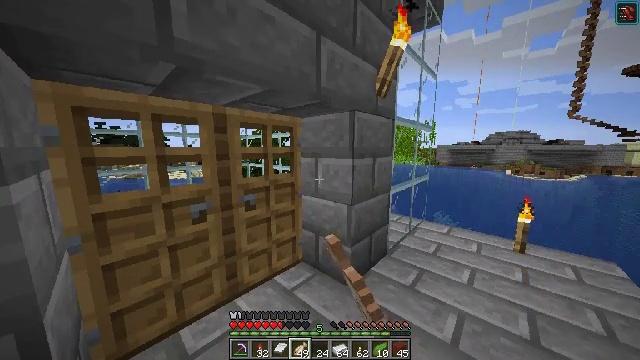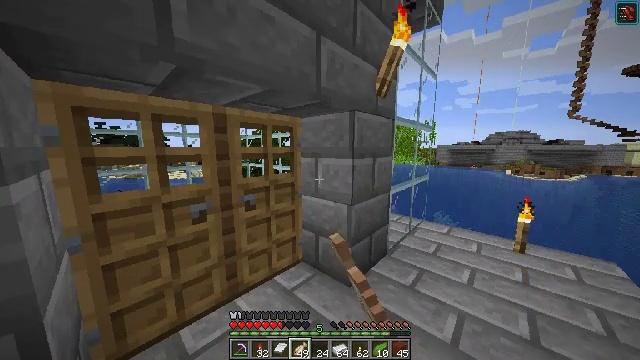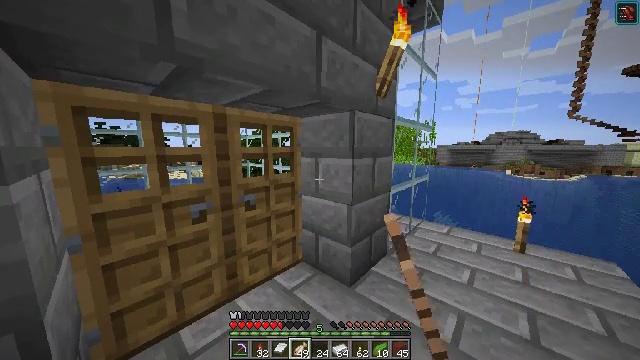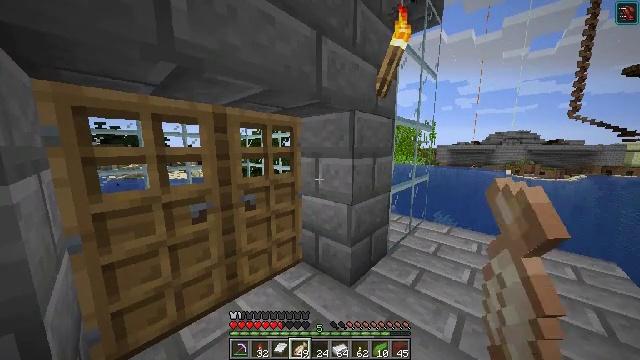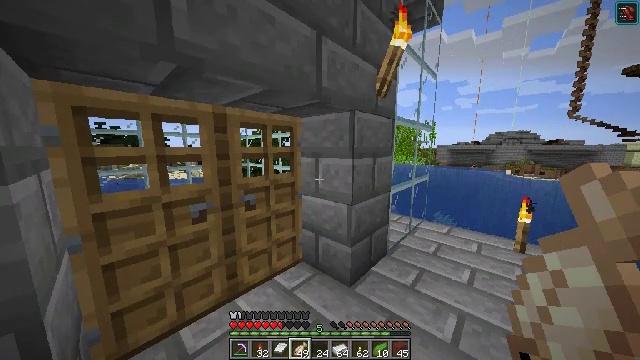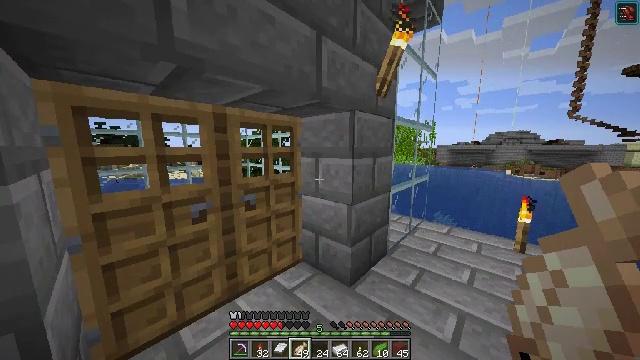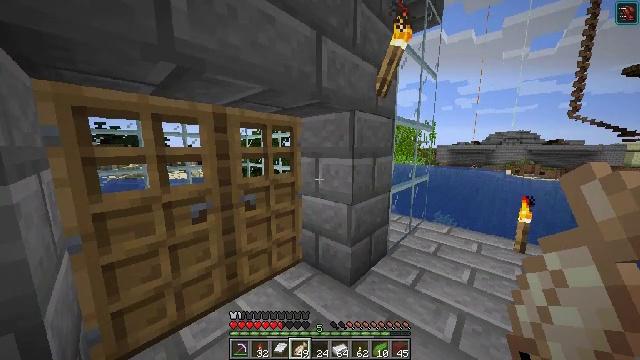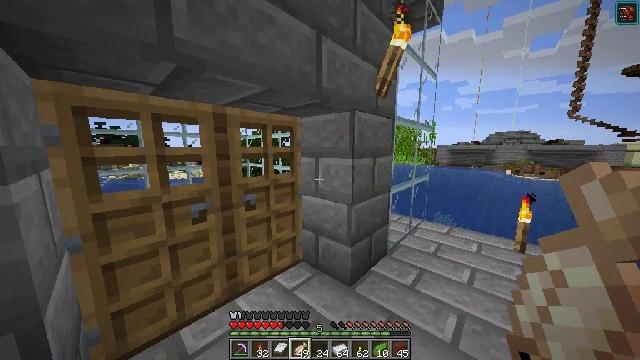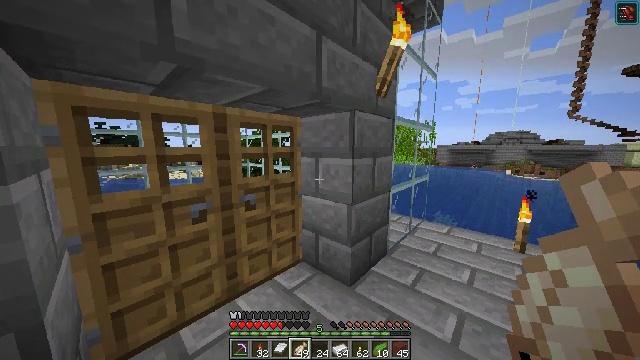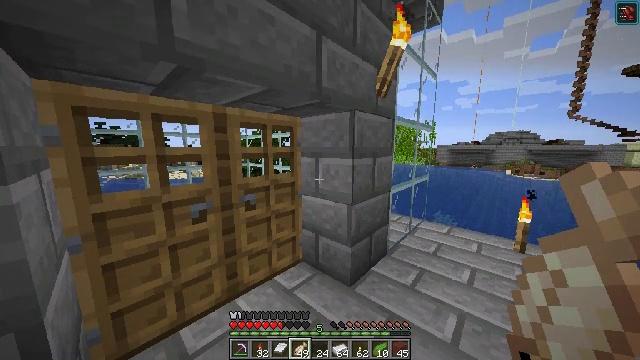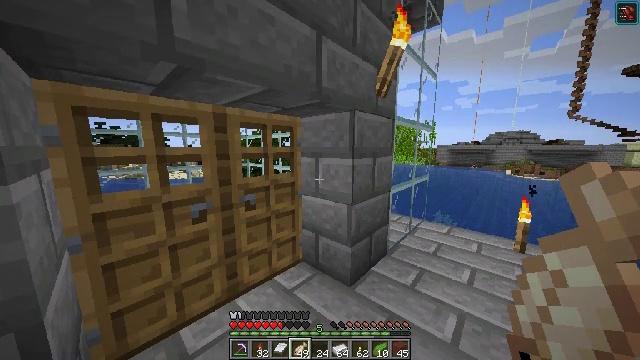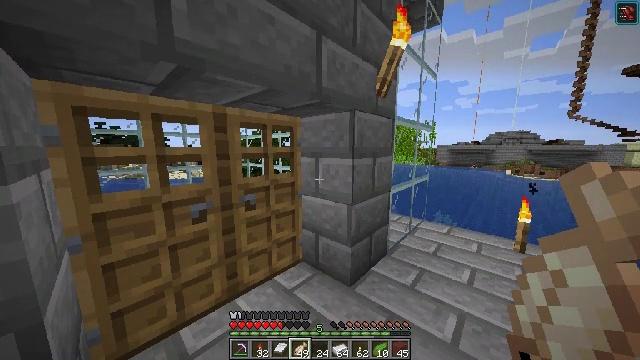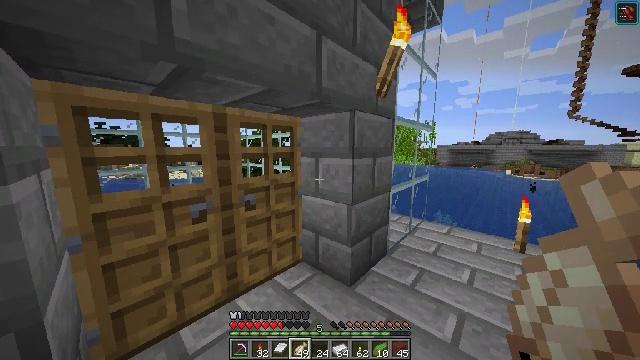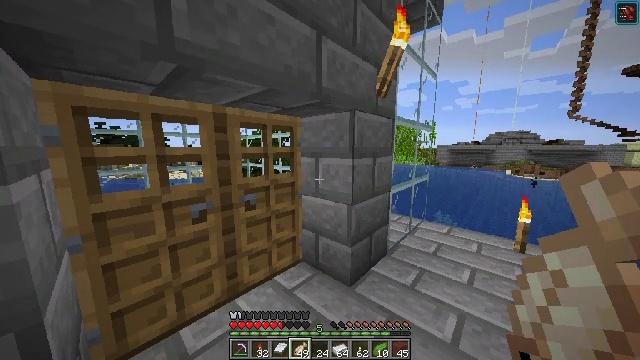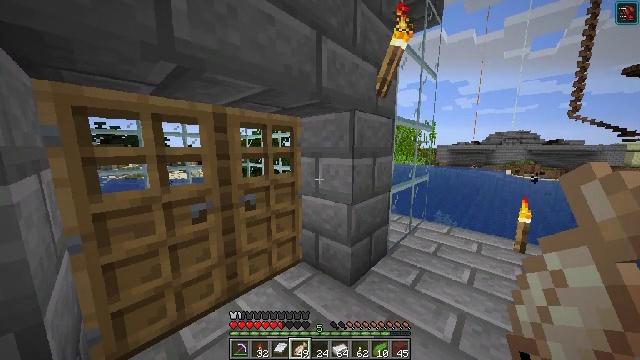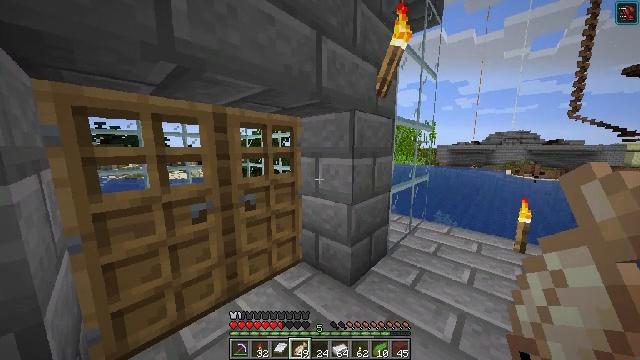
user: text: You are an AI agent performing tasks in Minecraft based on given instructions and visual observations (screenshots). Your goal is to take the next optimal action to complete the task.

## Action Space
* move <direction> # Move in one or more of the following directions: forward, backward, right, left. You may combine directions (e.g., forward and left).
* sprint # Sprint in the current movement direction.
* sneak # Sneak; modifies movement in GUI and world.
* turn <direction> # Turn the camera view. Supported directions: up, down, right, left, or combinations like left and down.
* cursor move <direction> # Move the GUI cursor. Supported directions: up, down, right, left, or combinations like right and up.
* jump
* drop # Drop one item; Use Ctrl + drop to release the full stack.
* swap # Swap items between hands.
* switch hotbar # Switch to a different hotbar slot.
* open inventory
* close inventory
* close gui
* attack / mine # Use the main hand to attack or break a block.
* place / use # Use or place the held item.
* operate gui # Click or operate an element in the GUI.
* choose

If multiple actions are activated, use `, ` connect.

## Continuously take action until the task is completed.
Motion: motion action
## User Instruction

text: Obtain iron nugget from iron ingot in crafting table.
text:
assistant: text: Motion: no_op
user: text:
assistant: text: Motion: no_op
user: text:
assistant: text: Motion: no_op
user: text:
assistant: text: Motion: no_op
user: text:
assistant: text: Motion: no_op
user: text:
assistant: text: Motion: no_op
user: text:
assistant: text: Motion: no_op
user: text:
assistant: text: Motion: no_op
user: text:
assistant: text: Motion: no_op
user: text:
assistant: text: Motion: no_op
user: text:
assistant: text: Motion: no_op
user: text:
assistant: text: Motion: no_op
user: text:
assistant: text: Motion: no_op
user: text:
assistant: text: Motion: no_op
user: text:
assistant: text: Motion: no_op
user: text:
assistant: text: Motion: no_op
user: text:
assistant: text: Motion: no_op
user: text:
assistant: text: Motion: no_op
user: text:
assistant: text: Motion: no_op
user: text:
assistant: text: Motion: no_op
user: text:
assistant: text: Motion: no_op
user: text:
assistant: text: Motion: no_op
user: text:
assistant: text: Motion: no_op
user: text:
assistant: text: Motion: no_op
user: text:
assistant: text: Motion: no_op
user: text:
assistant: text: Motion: no_op
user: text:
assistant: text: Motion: no_op
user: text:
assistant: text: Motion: no_op
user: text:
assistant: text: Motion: no_op
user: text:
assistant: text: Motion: no_op